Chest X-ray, PA view. Patient: 45 years old, sex F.
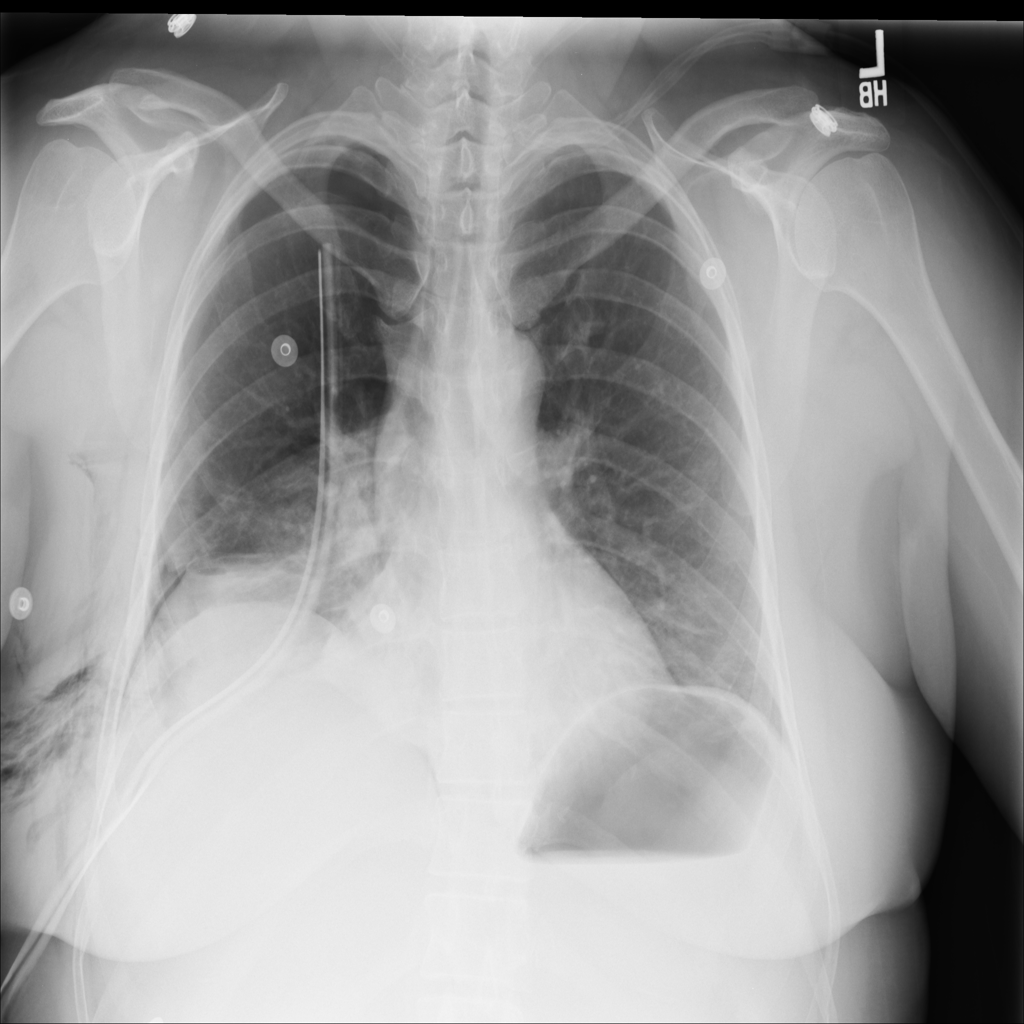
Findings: Atelectasis, Consolidation, Emphysema, Pneumothorax